Question: I have a StackPanel that contains child StackPanels (added in code behind).
Parent StackPanel
'''
<StackPanel Name="spDaysWeather" Grid.Column="0" Grid.ColumnSpan="2" HorizontalAlignment="Stretch" Grid.Row="3" Orientation="Horizontal">
</StackPanel>
'''
Child StackPanels
'''
for (int i=1;i<WeatherList.Count;i++)
{
StackPanel StackPanelDay = new StackPanel { Orientation =Orientation.Vertical, VerticalAlignment = VerticalAlignment.Stretch, HorizontalAlignment= HorizontalAlignment.Stretch};
Label day = new Label { Content = WeatherList[i].weatherdate.DayOfWeek, FontSize = 10 };
System.Windows.Controls.Image imgweather = new System.Windows.Controls.Image { Source = ReturnCultureImage(String.Format("weather_{0}", WeatherList[i].condition.ToLower().Replace(" ", "_"))), Width = 75, Height = 75};
StackPanelDay.Children.Add(day);
StackPanelDay.Children.Add(imgweather);
spDaysWeather.Children.Add(StackPanelDay);
}
'''
When I run the application I get the following display

The Black box is the parent StackPanel. The red squares are the child StackPanels that I am adding dynamically.
How can I get the children to center vertically, and also resize should the application window change size.
Should I use a StackPanel or is there another Panel that would be better suited ?
Many thanks
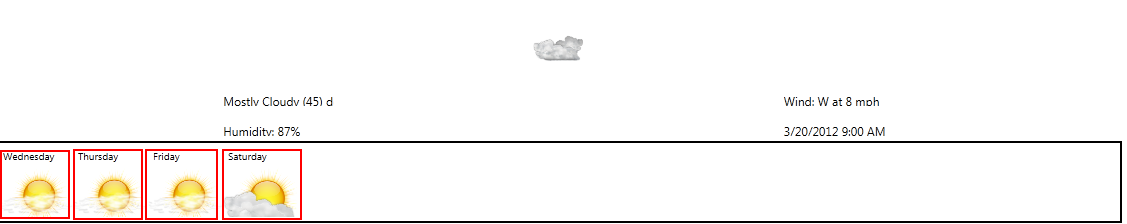
Answer: Put your parent StackPanel in a Grid and change the HorizontalAlignment of the StackPanel to Center.
'''
<Grid Grid.Column="0" Grid.ColumnSpan="2" Grid.Row="3">
<StackPanel Name="spDaysWeather" HorizontalAlignment="Center" Orientation="Horizontal">
</StackPanel>
</Grid>
'''
It should also work if you set only the HorizontalAlignment of the StackPanel to Center.
'''
<StackPanel Name="spDaysWeather"
Grid.Column="0"
Grid.ColumnSpan="2"
HorizontalAlignment="Center"
Grid.Row="3"
Orientation="Horizontal"/>
'''